Question: I'd like to run VirtualBox using Vagrantfile and Ansible.
In first place I turn on virtualization in my BIOS:

And turn on Linux subsystem on Windows.
Then I work on Bash on Windows.
I install VirtualBox:
'''
sudo apt-get update
sudo apt-get install virtualbox
'''
Then I install Vagrant:
'''
sudo apt-get update
sudo apt-get install vagrant
'''
And then I install Ansible:
'''
sudo apt-get install software-properities-common
sudo apt-get-repository ppa:ansible/ansible
sudo apt-get update
sudo apt-get install ansible
'''
I have Vagrantfile:
'''
# -*- mode: ruby -*-
# vi: set ft=ruby :
IP = "192.168.33.55"
VAGRANTFILE_API_VERSION = "2"
Vagrant.configure(VAGRANTFILE_API_VERSION) do |config|
config.vm.box = "ubuntu/xenial64" #target OS: Ubuntu 16.04 LTS
config.ssh.insert_key = false
config.vm.synced_folder ".", "/vagrant", disabled: true
config.ssh.username = "ubuntu"
config.vm.provider :virtualbox do |v|
v.name = "jenkins"
v.memory = 1024
v.cpus = 2
v.customize ["modifyvm", :id, "--natdnshostresolver1", "on"]
v.customize ["modifyvm", :id, "--ioapic", "on"]
end
config.vm.hostname = "jenkins"
config.vm.network :private_network, ip: "192.168.33.55"
config.vm.network "forwarded_port", guest: 80, host: 8080
# Set the name of the VM. See: http://stackoverflow.com/a/<PHONE>/100134
config.vm.define :jenkins do |jenkins|
end
# Ansible provisioner.
config.vm.provision "ansible" do |ansible|
ansible.playbook = "jenkins/playbook.yml"
ansible.inventory_path = "jenkins/inventory"
ansible.sudo = true
end
end
'''
So, I try to run it
'''
vagrant up
'''
But I have an error:
'''
VirtualBox is complaining that the installation is incomplete. Please run 'VBoxManage --version' to see the error message which should contain instructions on how to fix this error
'''
Of course, I check:
'''
VBoxManage --version
'''
And I see:
'''
The character device /dev/vboxdrv does not exist. Please install the virtualbox-dkms package and the appropriate headers, most likely linux-headers-3.4.0+. You will not be able to start VMs until this problem is fixed
'''
When I try to install it
'''
apt-get install virtualbox-dkms
'''
It says that the latest version is installed yet.
Also I tried:
'''
sudo dpkg-reconfigure virtualbox-dkms
'''
Successfull, but error is still here
'''
sudo apt-get install linux-headers-generic
'''
Successfull, but error is still here
My CPU isn't support Secure Boot in BIOS.
I have Windows 10 Professional.
My hardware:
Dual Core AMD Athlon II X2 250, 3000 MHz
Asus M5A78L-M LX3
16 Gb DRAM
So, how can I run my Vagrantfile? Thanks for your help!
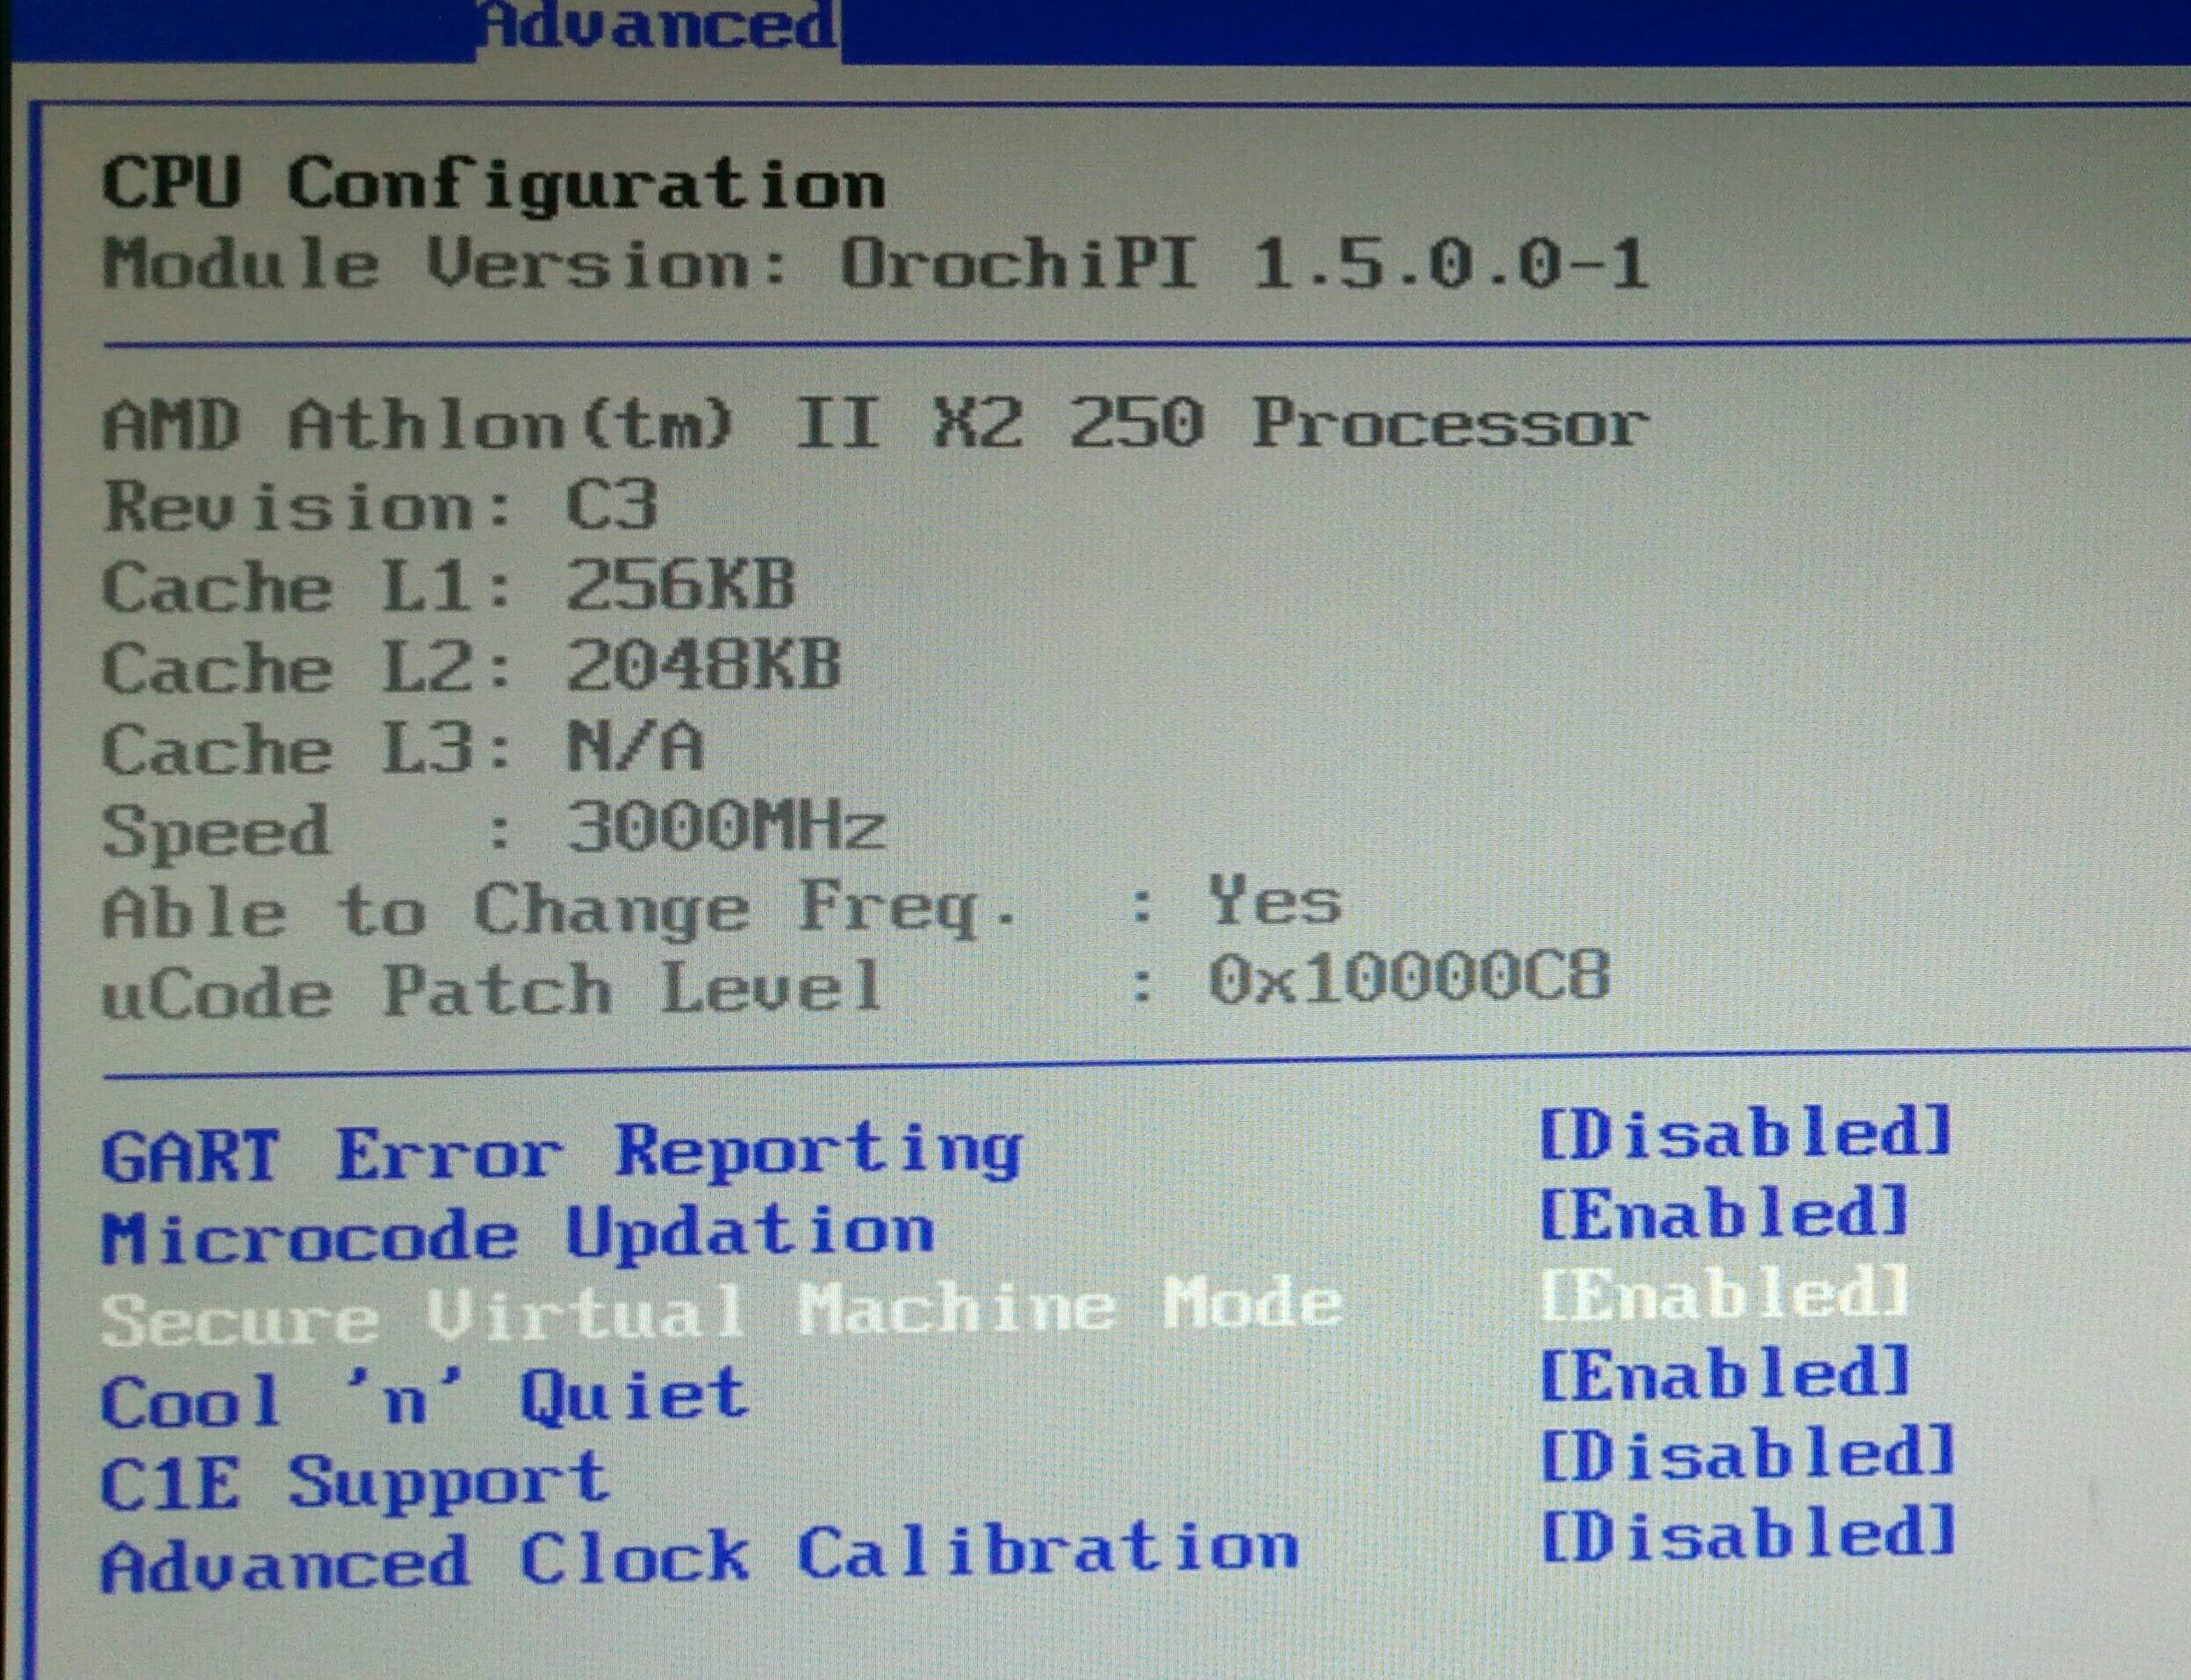
Answer: I don't think VirtualBox can run on Windows Linux subsystem: <URL>
Consider installing VirtualBox on Windows itself.